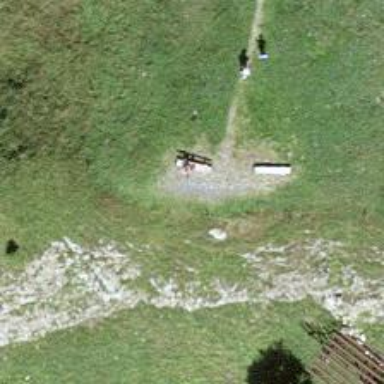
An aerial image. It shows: Bench.